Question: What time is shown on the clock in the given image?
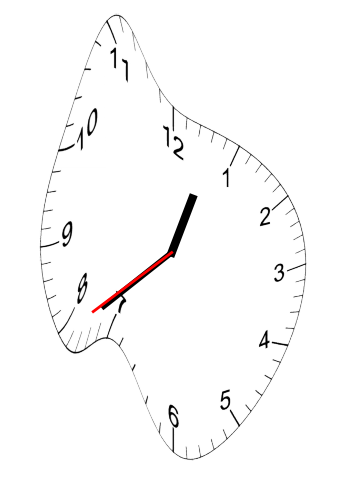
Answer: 12:38:39